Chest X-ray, PA view. Patient: 63 years old, sex F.
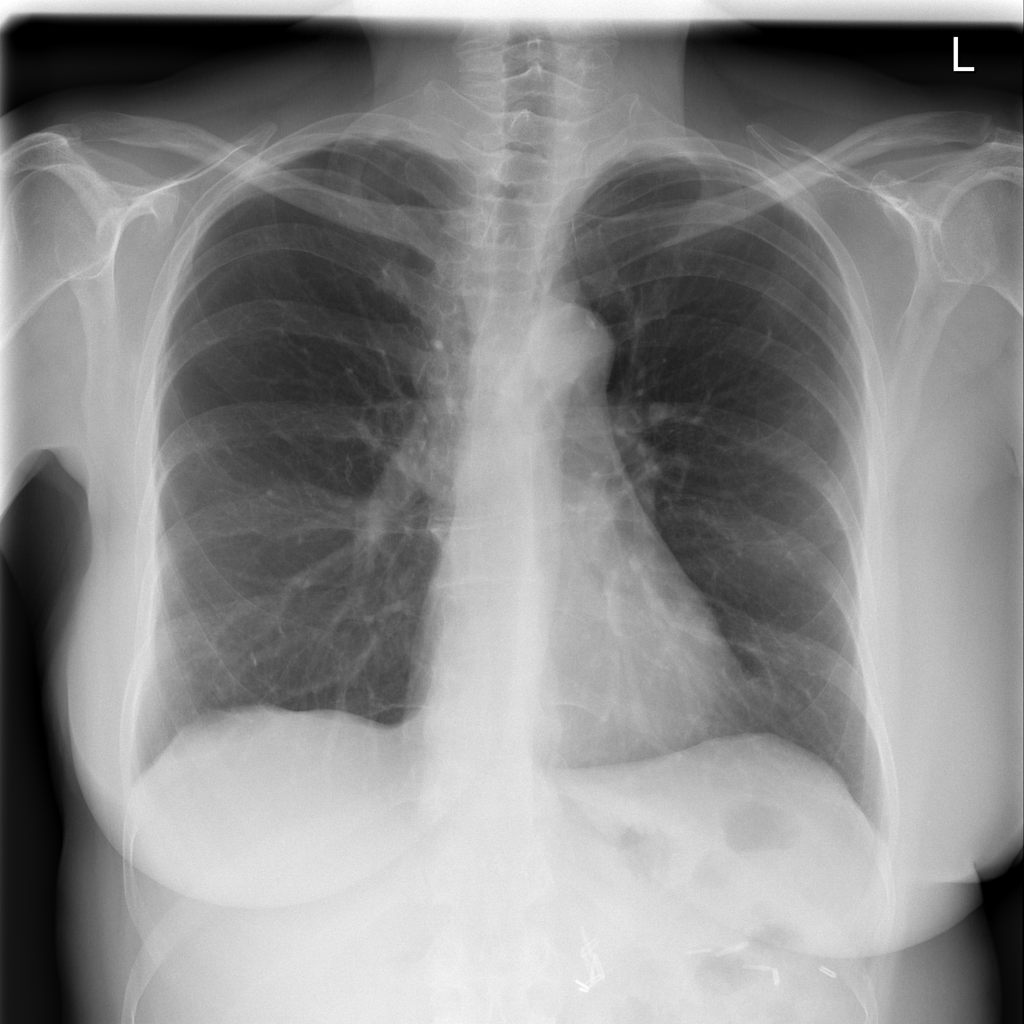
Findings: No Finding